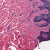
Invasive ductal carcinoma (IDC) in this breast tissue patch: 0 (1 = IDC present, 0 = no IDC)